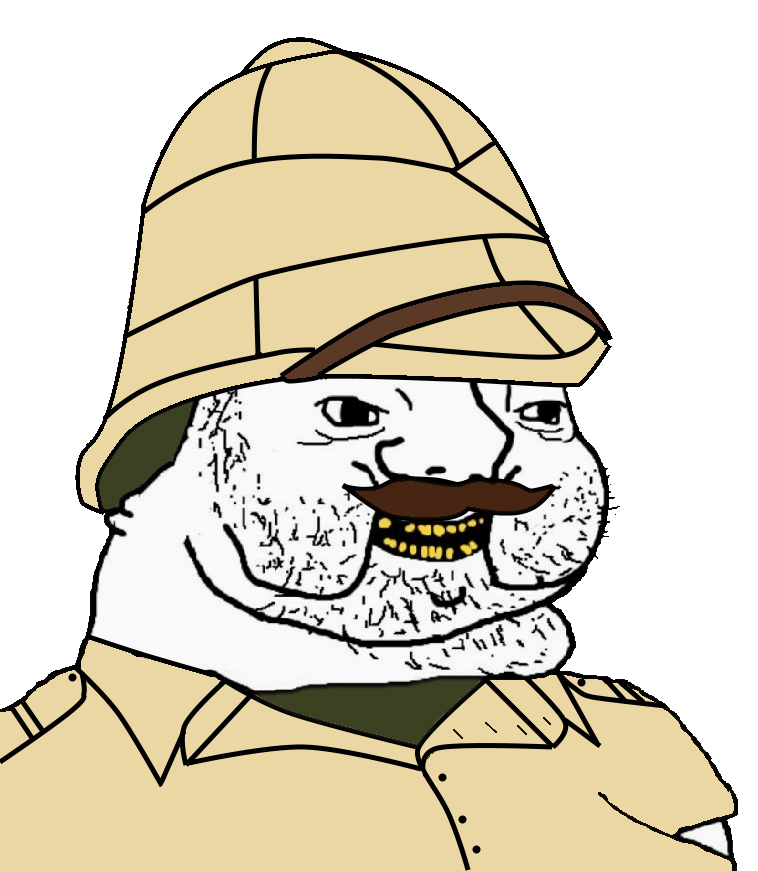
Label: 5_Brainlet